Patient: sex F, age 31
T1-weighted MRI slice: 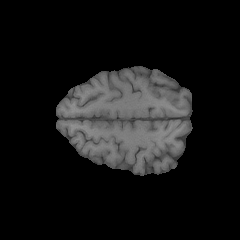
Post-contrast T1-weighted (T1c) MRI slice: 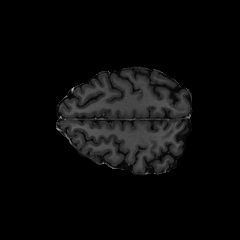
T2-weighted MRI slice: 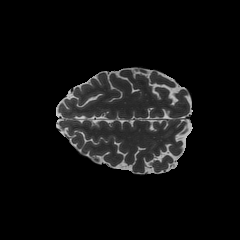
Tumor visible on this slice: no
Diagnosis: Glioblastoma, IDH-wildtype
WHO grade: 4